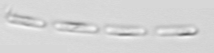
Label: Skeletonema